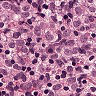
Metastatic tissue present: yes